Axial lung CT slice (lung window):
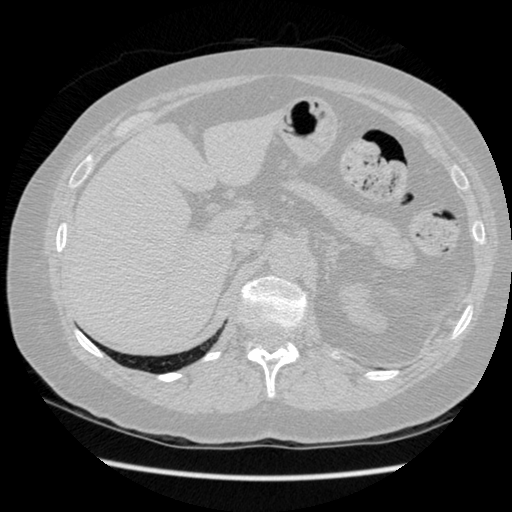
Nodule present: no